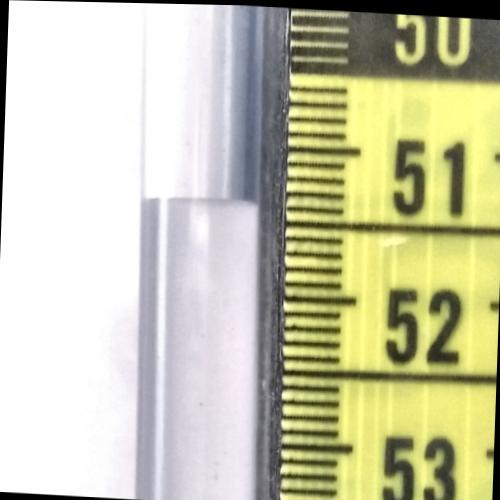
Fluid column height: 51.4 cm